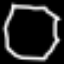
Label: octagon